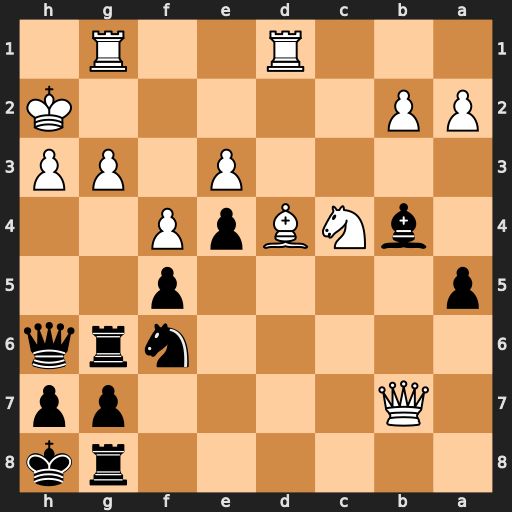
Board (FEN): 6rk/1Q4pp/5nrq/p4p2/1bNBpP2/4P1PP/PP5K/3R2R1
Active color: b
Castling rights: -
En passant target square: -
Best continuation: Ng4+ Kg2 Qxh3+ Kxh3 Rh6+ Kg2 Rh2+ Kf1 Rf2#